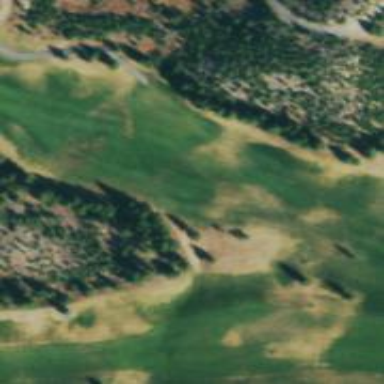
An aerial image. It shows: View of golf hole.